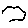
Label: hexagon